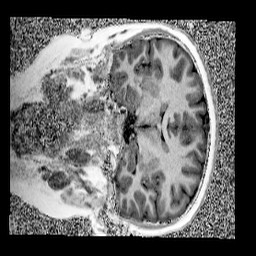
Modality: UNIT1
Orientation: coronal
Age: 10
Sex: male
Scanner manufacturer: siemens
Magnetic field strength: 3 T
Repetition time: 4 s
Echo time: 0.00299 s